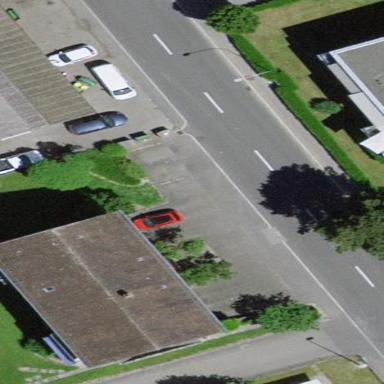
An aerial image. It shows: Residential building.